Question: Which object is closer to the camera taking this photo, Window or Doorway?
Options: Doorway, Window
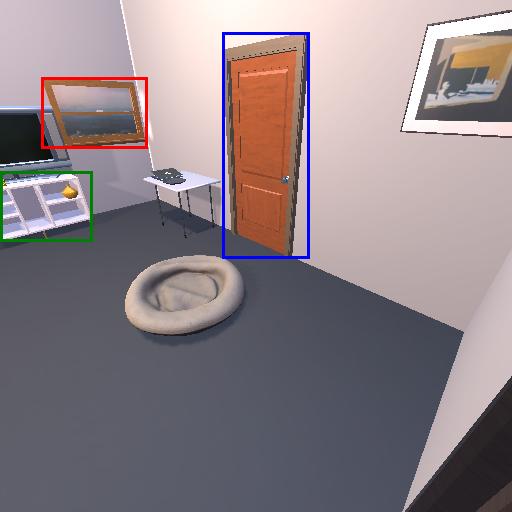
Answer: Doorway